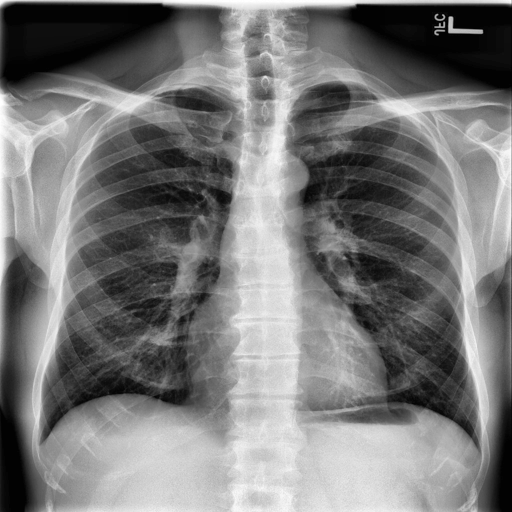
Finding: NORMAL